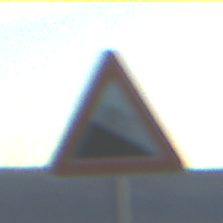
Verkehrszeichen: Gefaelle10
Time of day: SunriseSunset
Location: Outdoor (RoadRail)
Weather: PartlyCloudy
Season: NotSpecified
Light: Natural